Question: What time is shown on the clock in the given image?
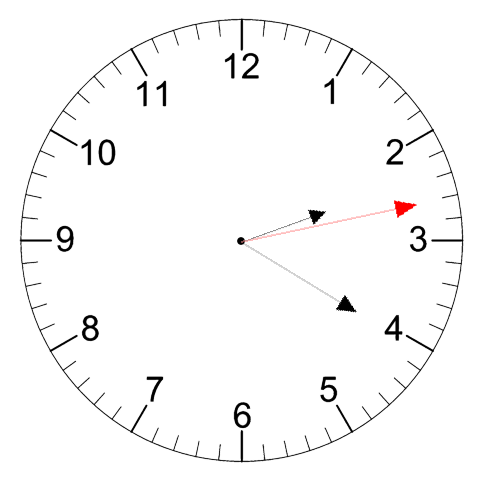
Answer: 02:20:13